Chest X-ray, AP view. Patient: 39 years old, sex M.
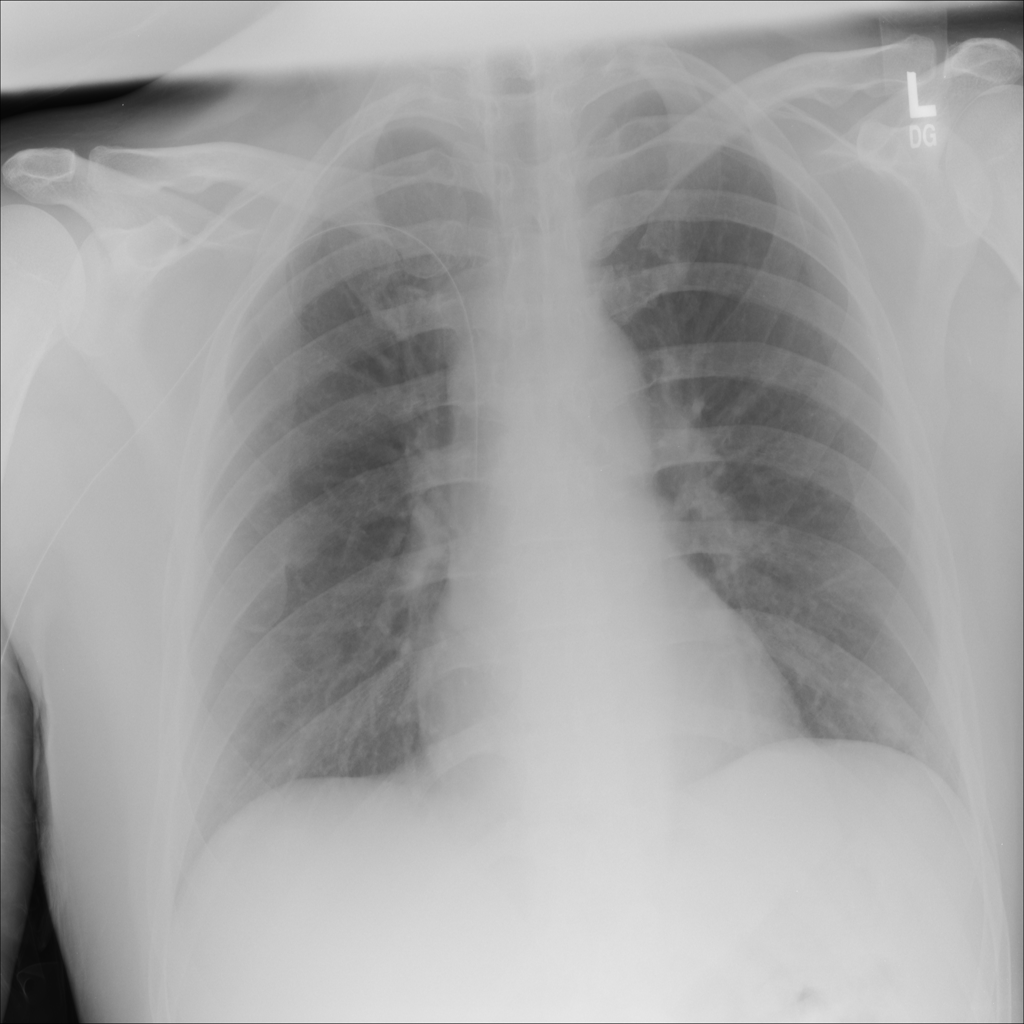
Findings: Nodule